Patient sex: F
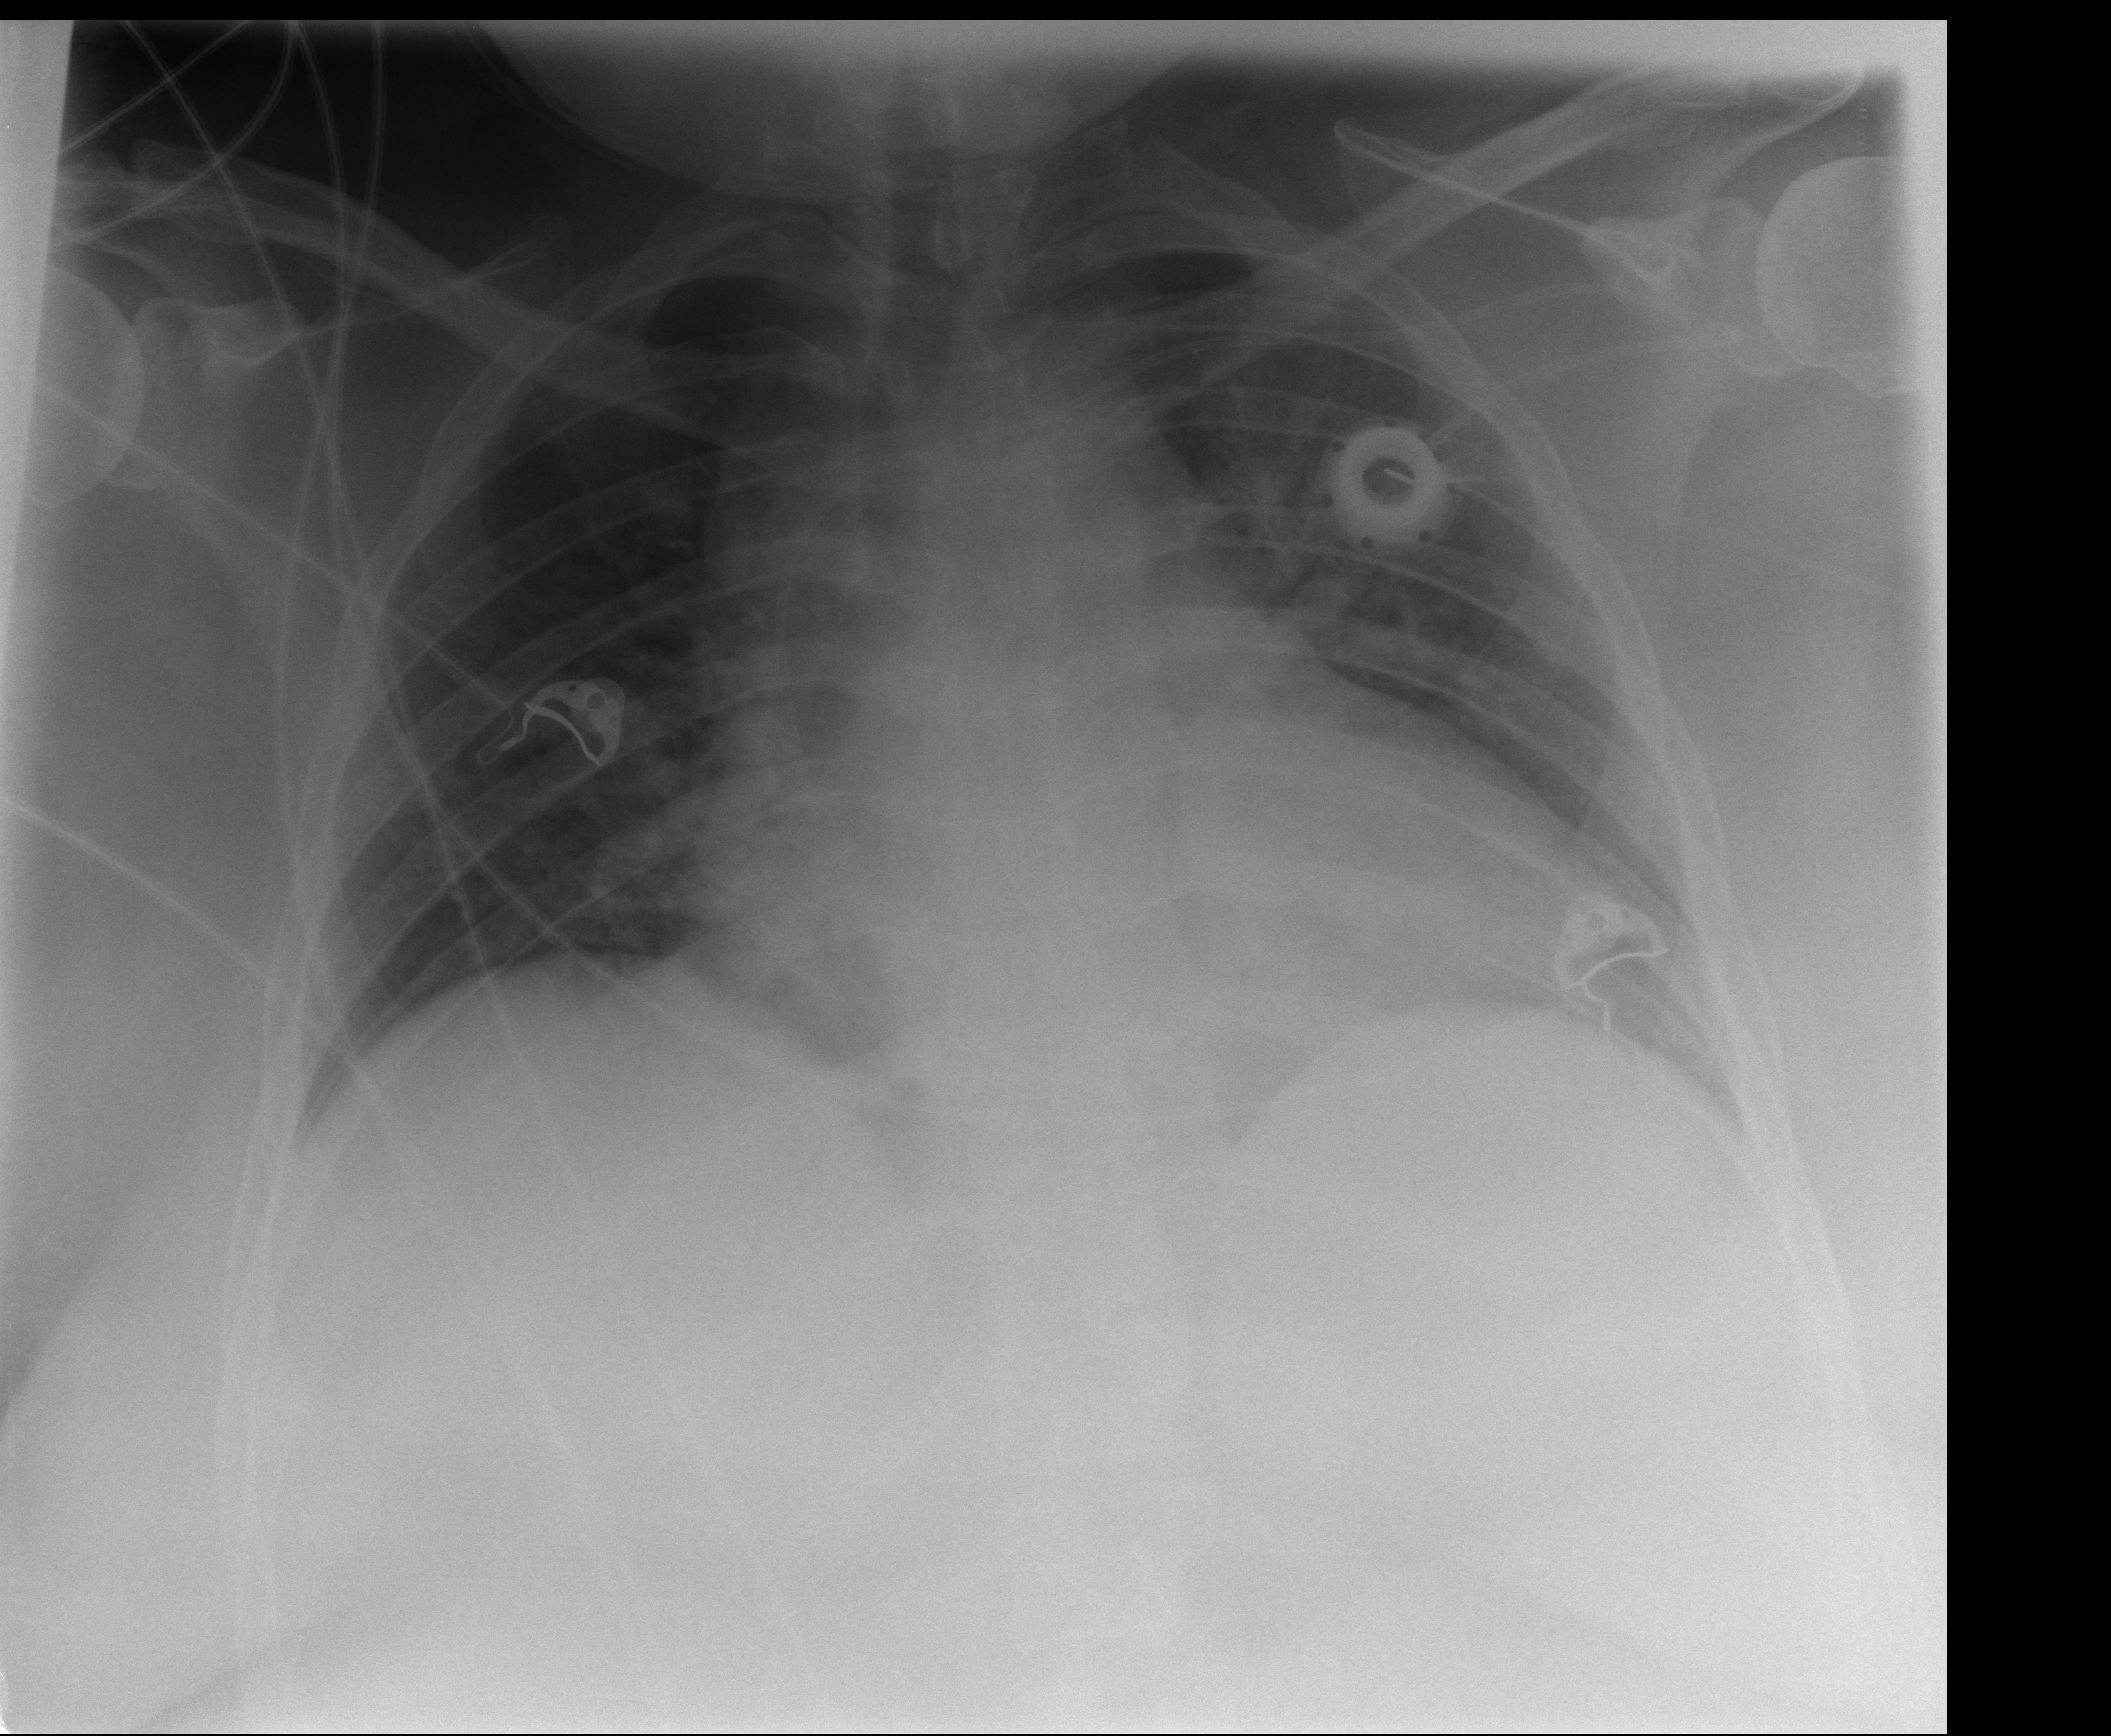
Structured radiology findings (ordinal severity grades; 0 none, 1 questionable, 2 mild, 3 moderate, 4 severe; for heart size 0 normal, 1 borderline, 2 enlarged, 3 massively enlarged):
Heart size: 2
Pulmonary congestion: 0
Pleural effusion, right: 0
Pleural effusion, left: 0
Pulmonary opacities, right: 0
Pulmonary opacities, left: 1
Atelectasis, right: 0
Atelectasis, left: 1